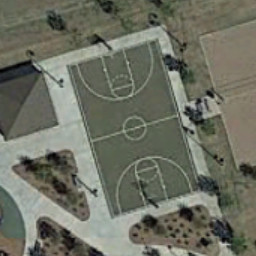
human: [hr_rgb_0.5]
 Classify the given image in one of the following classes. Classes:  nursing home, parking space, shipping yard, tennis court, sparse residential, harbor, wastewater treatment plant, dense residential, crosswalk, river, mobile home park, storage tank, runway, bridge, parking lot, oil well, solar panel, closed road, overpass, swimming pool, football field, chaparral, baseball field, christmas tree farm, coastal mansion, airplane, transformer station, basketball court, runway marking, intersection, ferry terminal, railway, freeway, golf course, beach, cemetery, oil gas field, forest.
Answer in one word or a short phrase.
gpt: basketball court